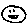
Label: smiley face